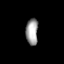
Tissue: prostate
Cell type: Fibroblasts
Senescence score: 0.7587
Nuclear area (px): 313
Mean DAPI intensity: 159.588